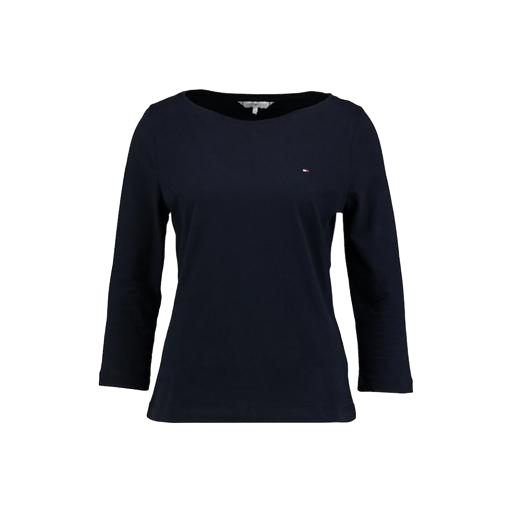
blue petite boat-neck t-shirt, 3/4-sleeve boat-neck top, blue stretch bateau tee, white background